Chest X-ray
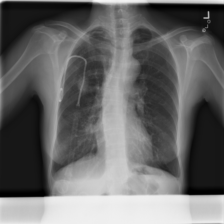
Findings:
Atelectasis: negative
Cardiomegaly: negative
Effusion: positive
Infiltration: negative
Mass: negative
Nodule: negative
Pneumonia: negative
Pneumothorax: negative
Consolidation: negative
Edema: negative
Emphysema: negative
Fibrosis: negative
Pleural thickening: negative
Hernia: negative